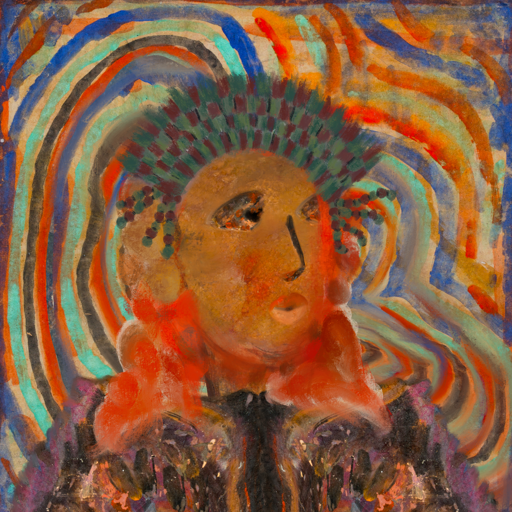
Background: Sisters, Head And Neck Side: Pipe, Face Side: Gypsy_Queen, Bust: Gypsy_Queen, Hair Side: Rupkatha, Head Accessory: After_Raid_Crown, Second Necklace: Blank, Necklace: Blank, Baby: Blank